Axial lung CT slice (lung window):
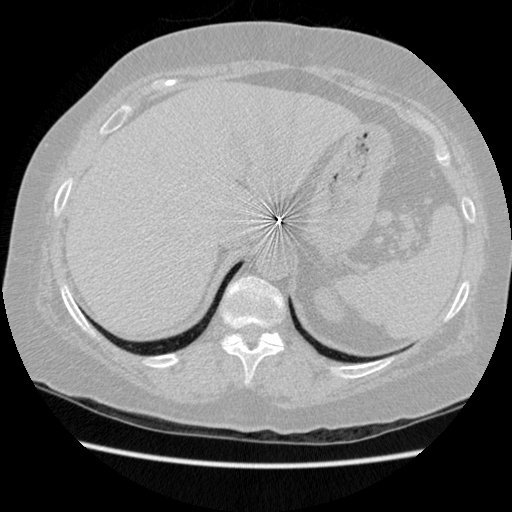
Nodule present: no